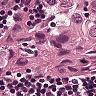
Metastatic tissue present: yes